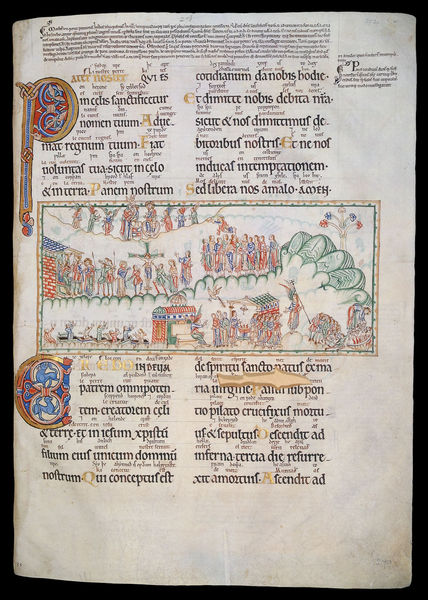
Titel: Eadwine-Psalter (Edwin-Psalter)
Institution: Cambridge, Trinity College
Schlagwörter: baum, blau, weiß, grün, menschen, bunt, dach, gebäude, haus, rot, tiere, bibel, steine, bild, gold, engel, farbig, schrift, papier, farben, arbeiter, lanze, verzierung, fugen, buch, kloster, kreuz, rechteck, druck, loch, seite, illustration, text, initiale, gebet, buchseite, jesus, kreuzigung, mittelalter, baldachin, speere, miniatur, zelt, latein, buchmalerei, codex, kreuzweg, manuskript, minuskel, illumination, vater unser, buchkunst, e, p, c, pater noster, buchmaleri